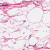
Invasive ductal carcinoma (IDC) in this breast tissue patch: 0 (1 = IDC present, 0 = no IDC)